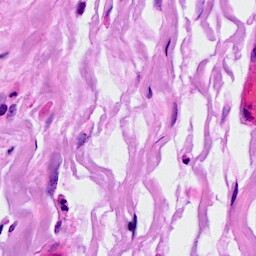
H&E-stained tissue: Breast